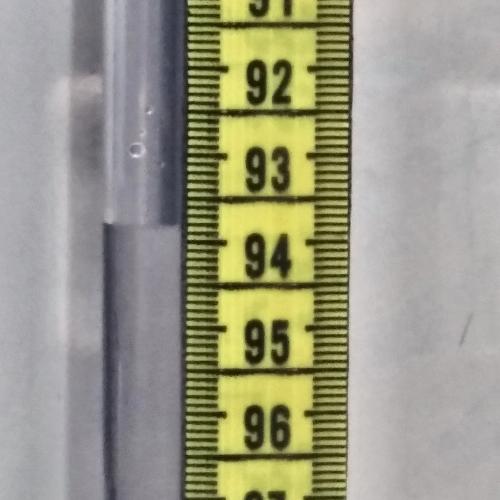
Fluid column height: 93.8 cm